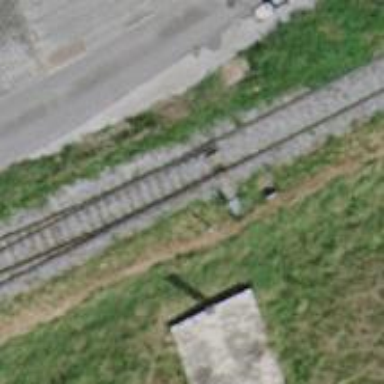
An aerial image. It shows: Single railway spur track.